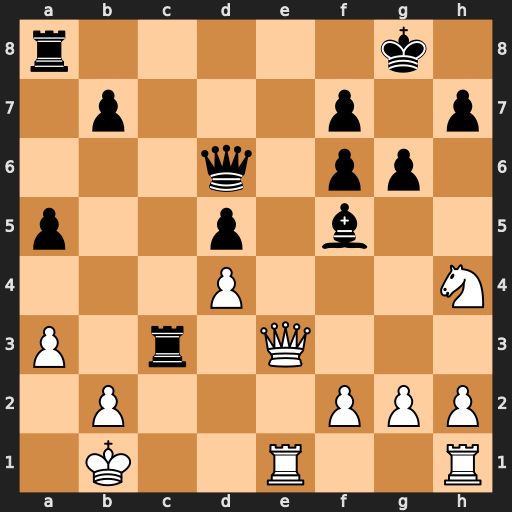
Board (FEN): r5k1/1p3p1p/3q1pp1/p2p1b2/3P3N/P1r1Q3/1P3PPP/1K2R2R
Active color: w
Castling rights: -
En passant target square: -
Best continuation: Nxf5 Rxe3 Nxd6